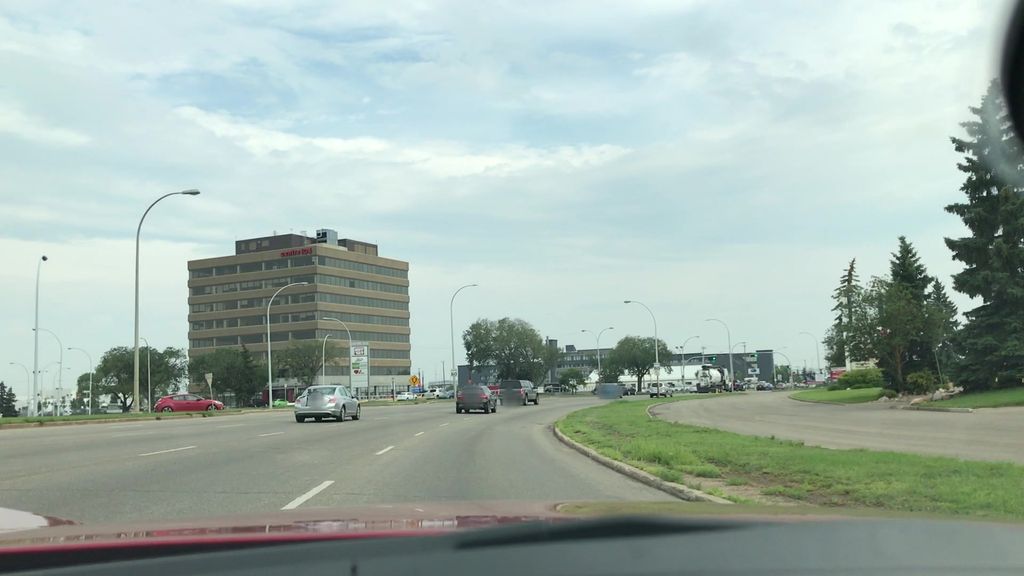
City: edmonton